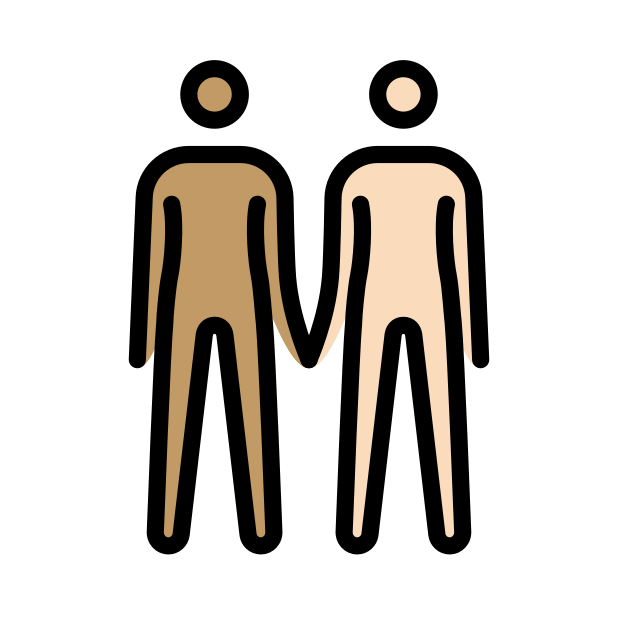
people holding hands: medium skin tone, light skin tone